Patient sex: M
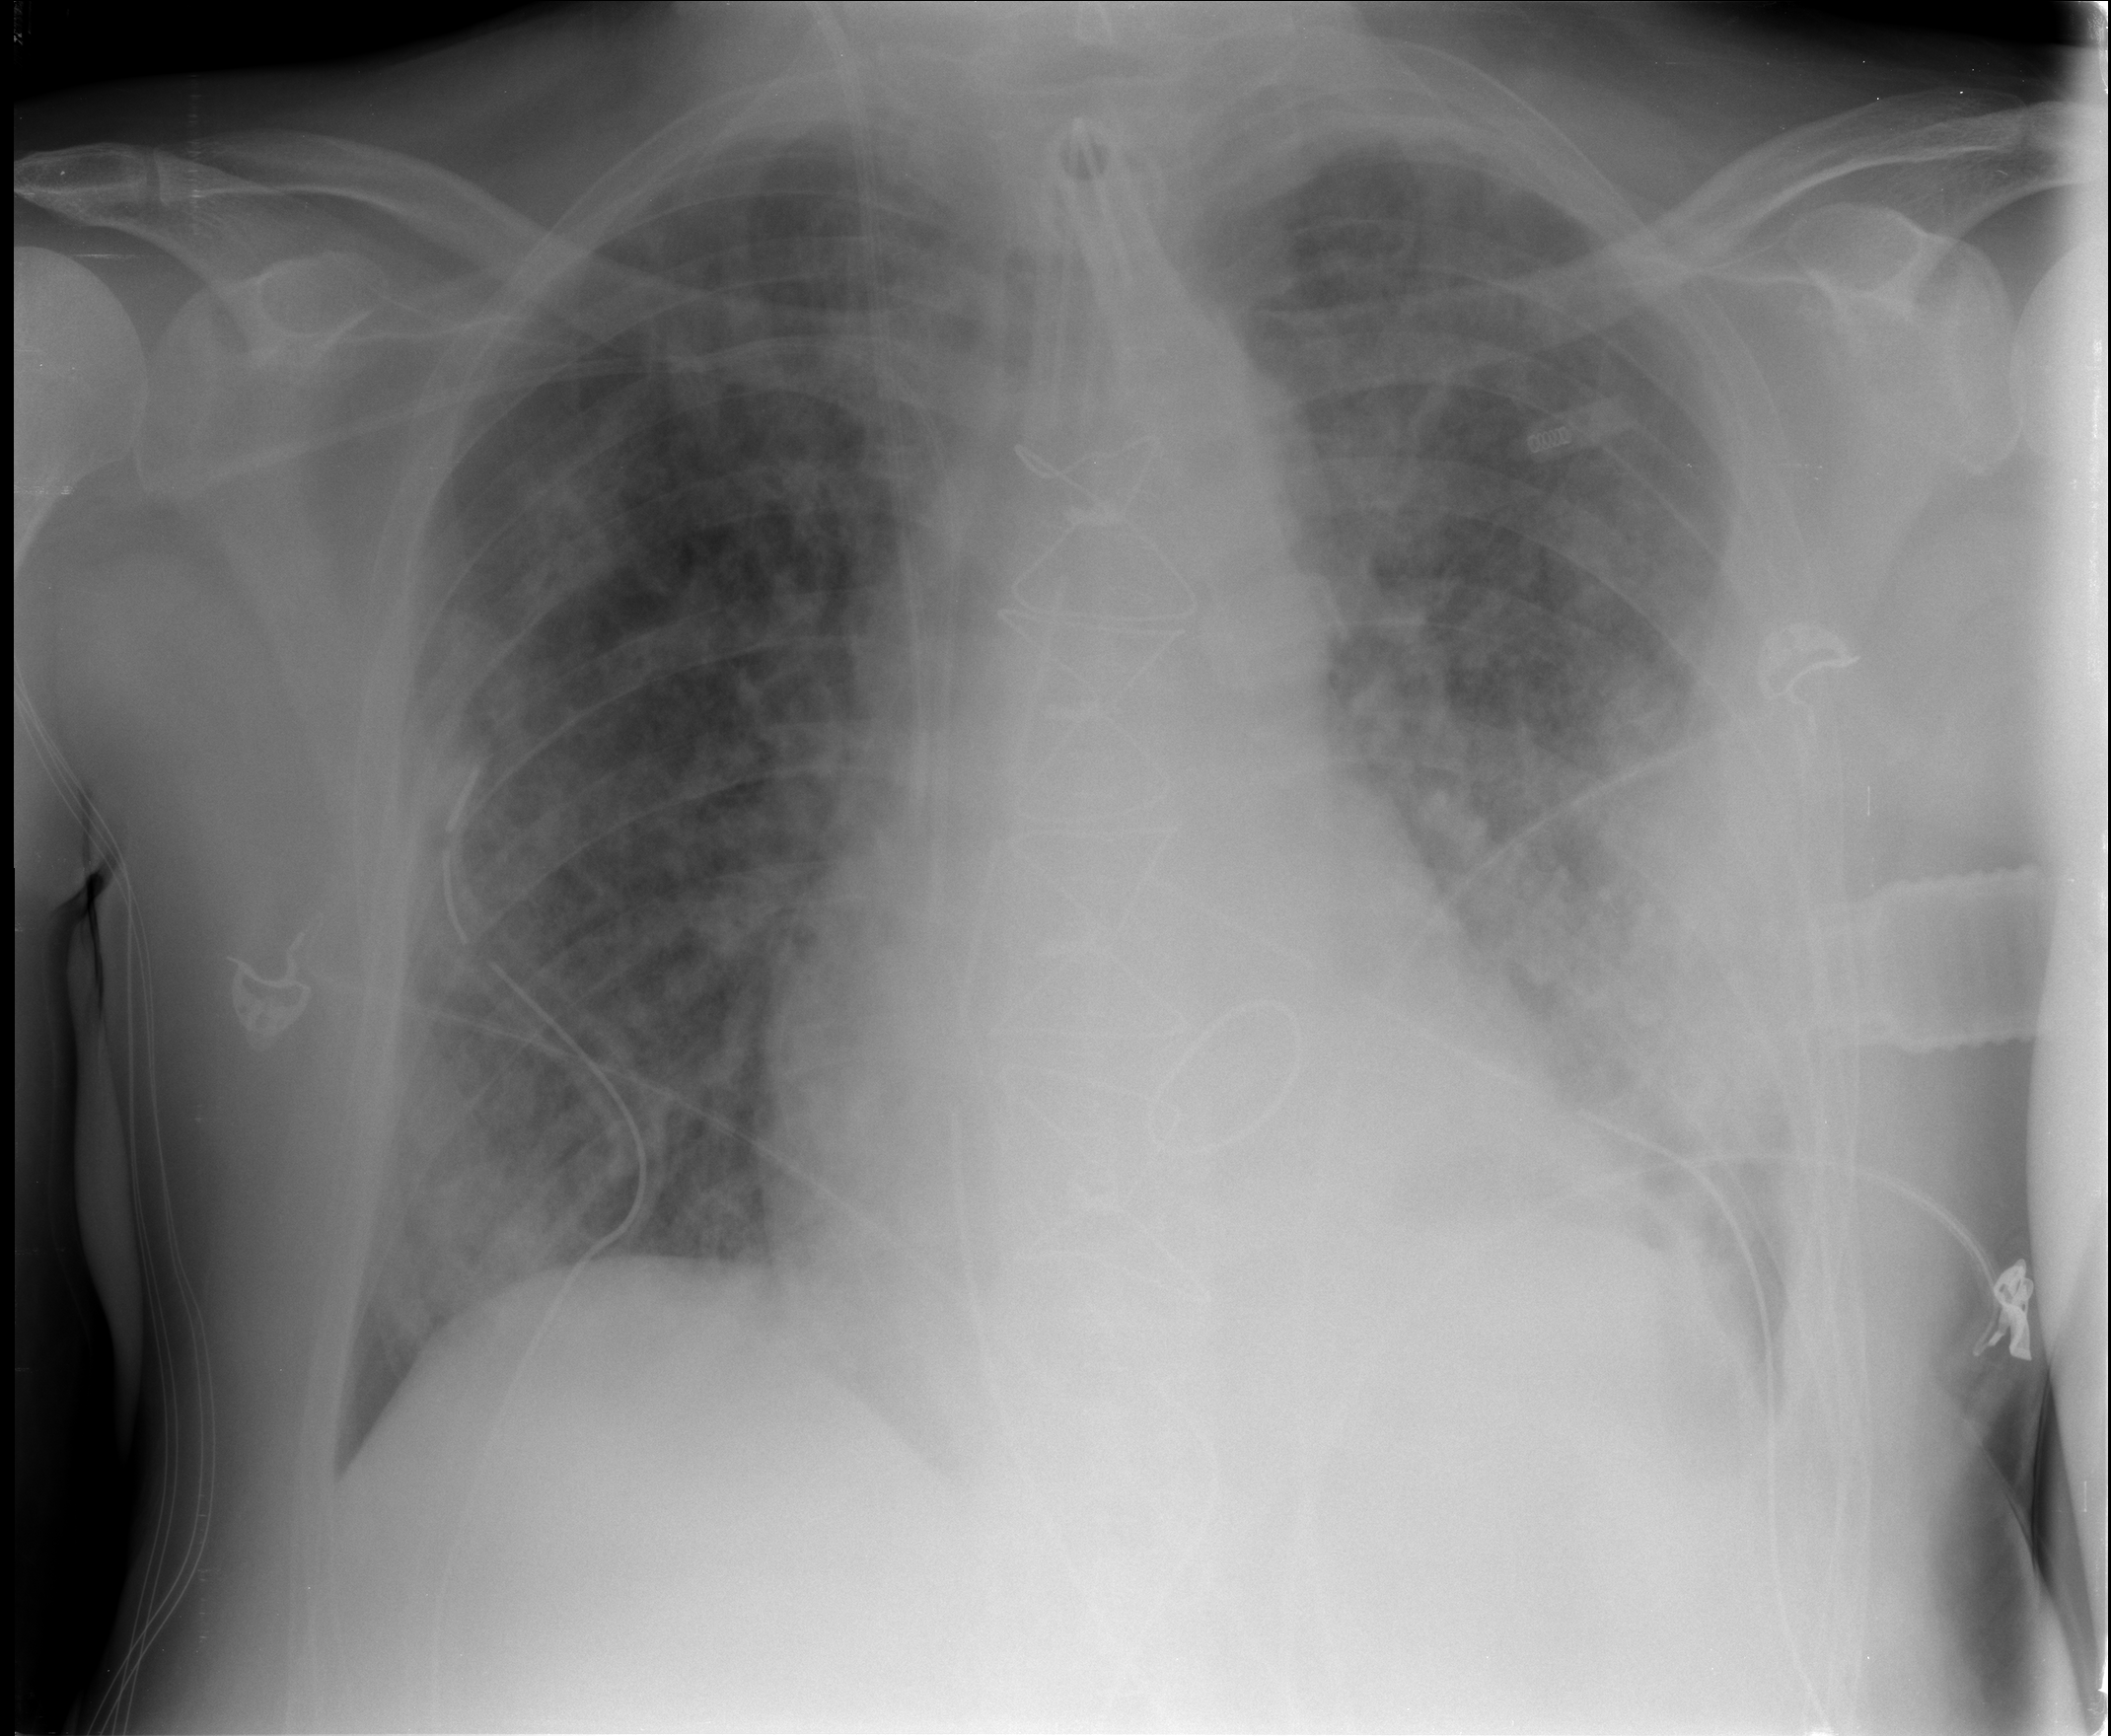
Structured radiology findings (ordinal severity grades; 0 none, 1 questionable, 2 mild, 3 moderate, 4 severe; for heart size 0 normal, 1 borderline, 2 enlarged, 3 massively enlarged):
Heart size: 0
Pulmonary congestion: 3
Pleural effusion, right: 1
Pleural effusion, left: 2
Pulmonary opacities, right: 3
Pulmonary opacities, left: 3
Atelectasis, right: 3
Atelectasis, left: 3